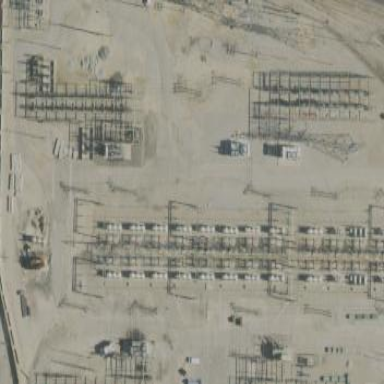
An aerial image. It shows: Outdoor substation at the transmission level.